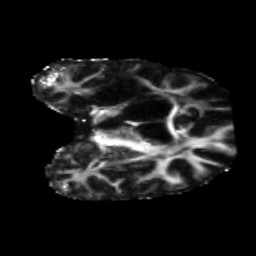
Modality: FA
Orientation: coronal
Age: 58
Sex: male
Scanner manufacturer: siemens
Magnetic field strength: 3 T
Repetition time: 5.25 s
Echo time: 0.08 s